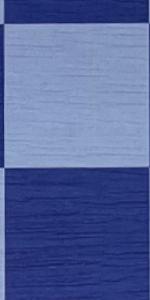
Label: Empty